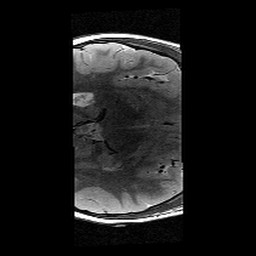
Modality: T2w
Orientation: axial
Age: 9
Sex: male
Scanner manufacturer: siemens
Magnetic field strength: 3 T
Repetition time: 9.23 s
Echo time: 0.067 s